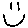
Label: smiley face